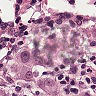
Metastatic tissue present: yes